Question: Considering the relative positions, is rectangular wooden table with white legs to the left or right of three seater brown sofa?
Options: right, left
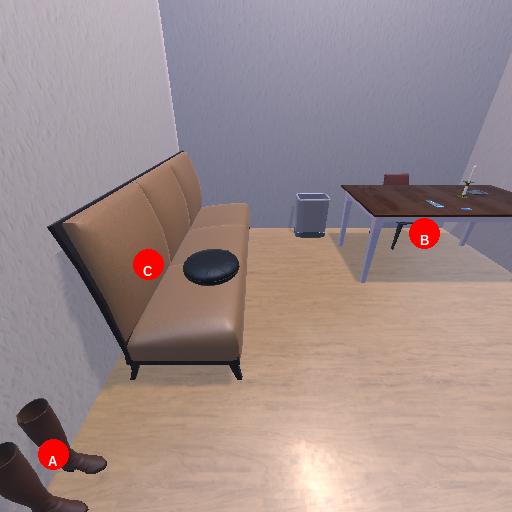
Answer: right